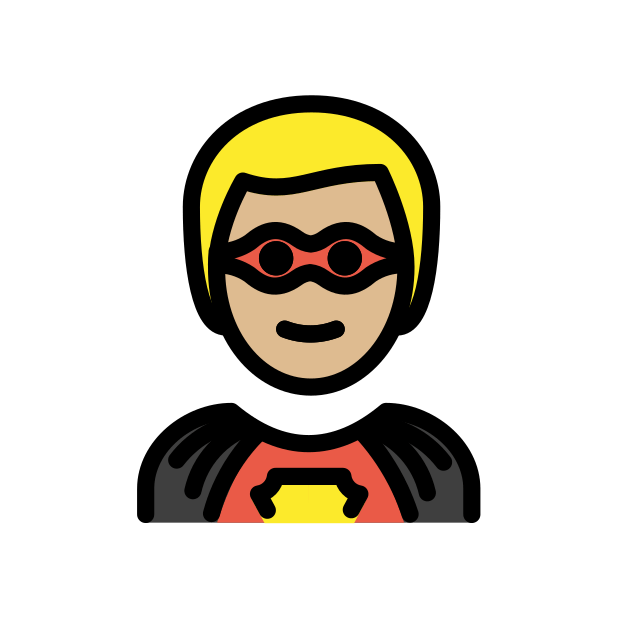
man superhero: medium-light skin tone